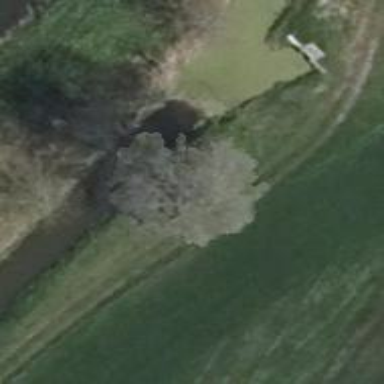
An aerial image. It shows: Deciduous broadleaved tree.